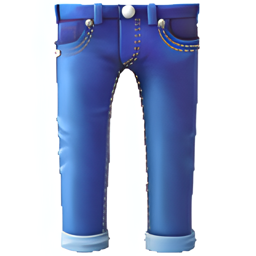
Name: jeans
Emoji: 👖
Group: Objects
Sub-group: clothing